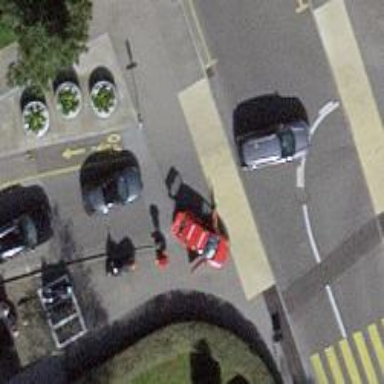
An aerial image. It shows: Unmarked zebra crossing on the road.